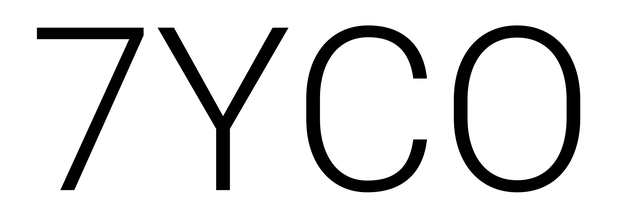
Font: Roboto_Light